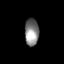
Tissue: skin
Cell type: Epithelial cells
Senescence score: 0.2333
Nuclear area (px): 373
Mean DAPI intensity: 133.437